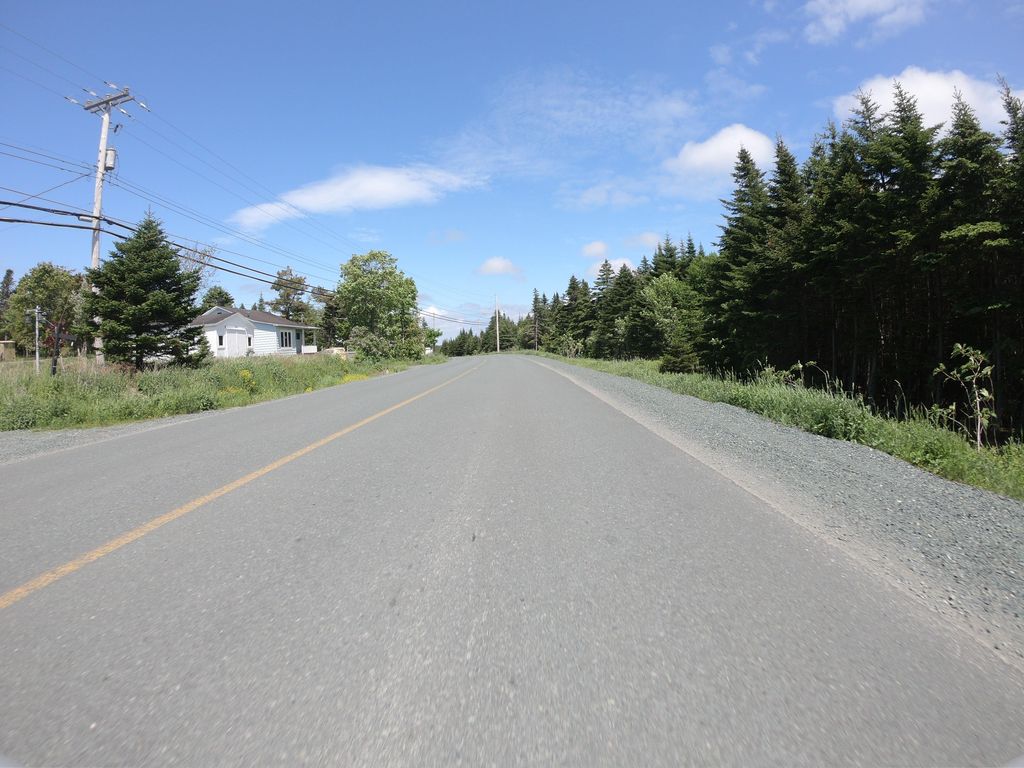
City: st_johns